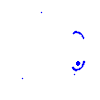
Particle: electron